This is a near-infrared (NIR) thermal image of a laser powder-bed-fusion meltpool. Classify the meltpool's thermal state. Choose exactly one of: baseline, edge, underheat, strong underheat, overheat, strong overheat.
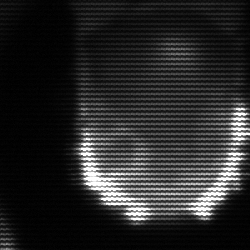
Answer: baseline